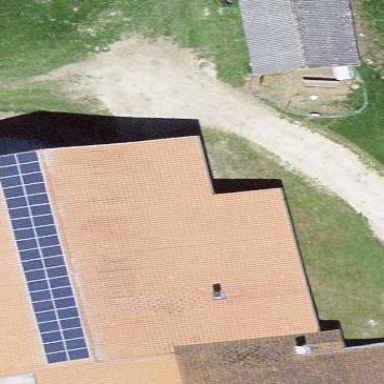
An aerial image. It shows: Farm building.